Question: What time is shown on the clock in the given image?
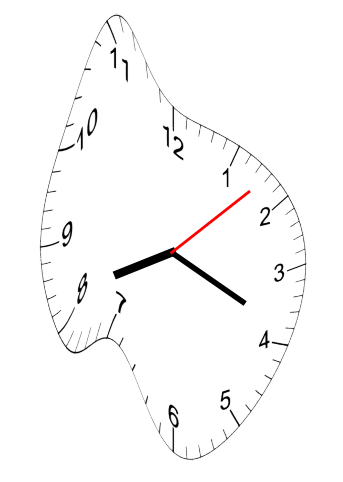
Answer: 08:19:08